Field crop: tomato
Growth stage: 1
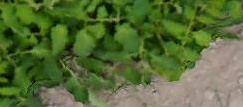
Species: tomato